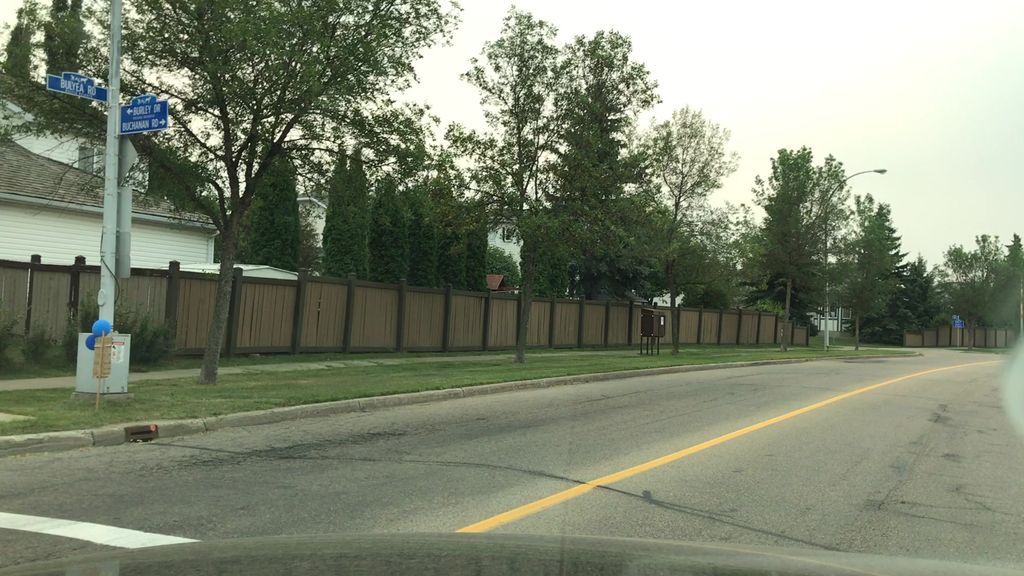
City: edmonton